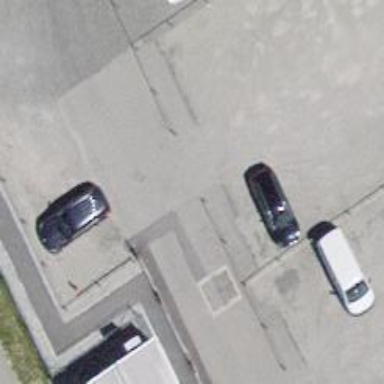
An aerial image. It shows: Parking aisle designated as service road.